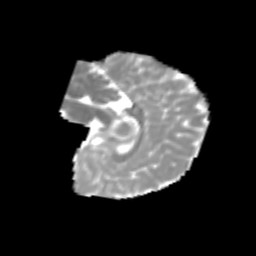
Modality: MD
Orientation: sagittal
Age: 6
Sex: male
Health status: healthy